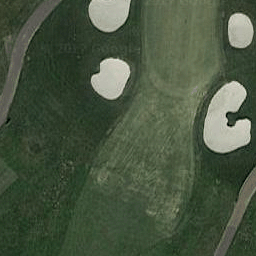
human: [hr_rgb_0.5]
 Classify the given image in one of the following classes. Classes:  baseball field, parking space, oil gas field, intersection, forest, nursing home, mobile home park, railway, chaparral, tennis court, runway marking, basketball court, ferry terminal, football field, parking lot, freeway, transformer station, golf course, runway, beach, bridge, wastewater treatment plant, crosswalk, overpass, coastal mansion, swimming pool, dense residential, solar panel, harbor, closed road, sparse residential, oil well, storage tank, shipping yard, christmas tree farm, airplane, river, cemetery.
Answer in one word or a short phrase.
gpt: golf course